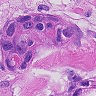
Metastatic tissue present: yes